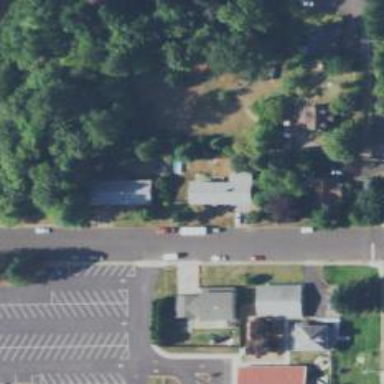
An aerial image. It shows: Residential road with sidewalk on the left side.